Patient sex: M
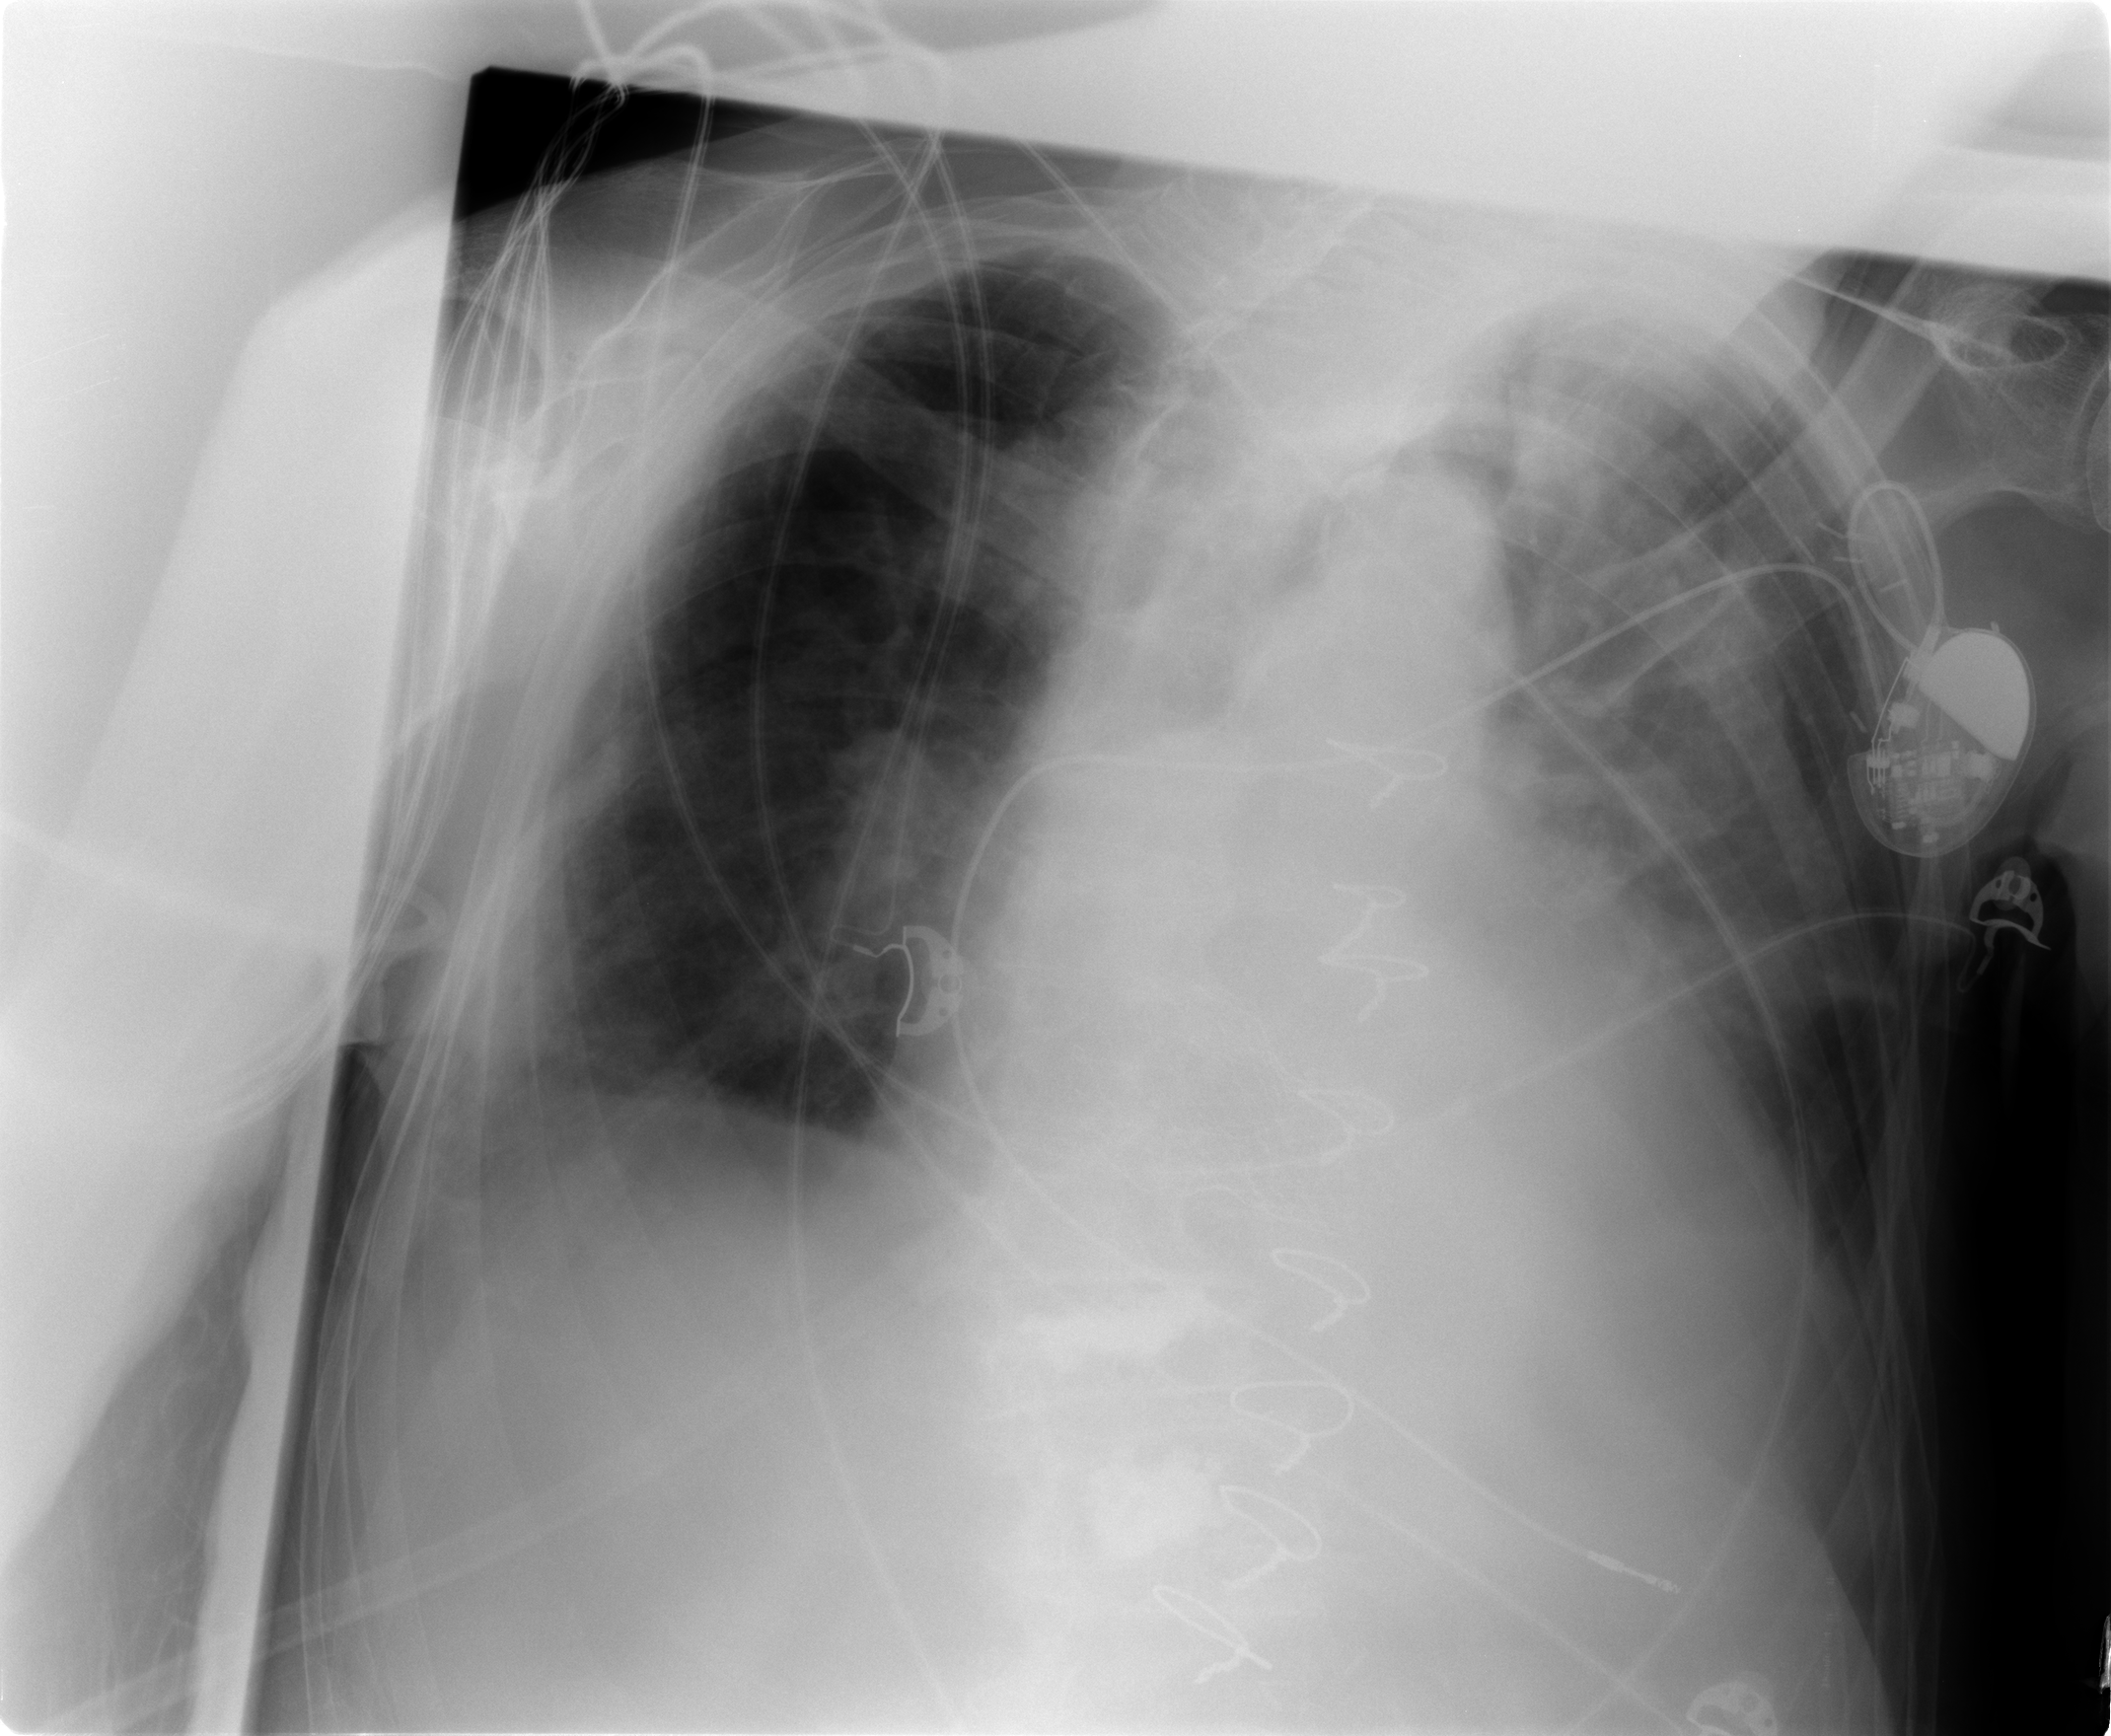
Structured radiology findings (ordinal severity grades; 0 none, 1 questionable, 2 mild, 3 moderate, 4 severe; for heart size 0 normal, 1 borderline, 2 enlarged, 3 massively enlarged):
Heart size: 2
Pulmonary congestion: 2
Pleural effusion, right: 1
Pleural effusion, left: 2
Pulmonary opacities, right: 2
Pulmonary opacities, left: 2
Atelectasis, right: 2
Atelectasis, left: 2